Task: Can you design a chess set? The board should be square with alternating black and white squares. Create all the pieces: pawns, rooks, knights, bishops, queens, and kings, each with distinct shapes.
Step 705:
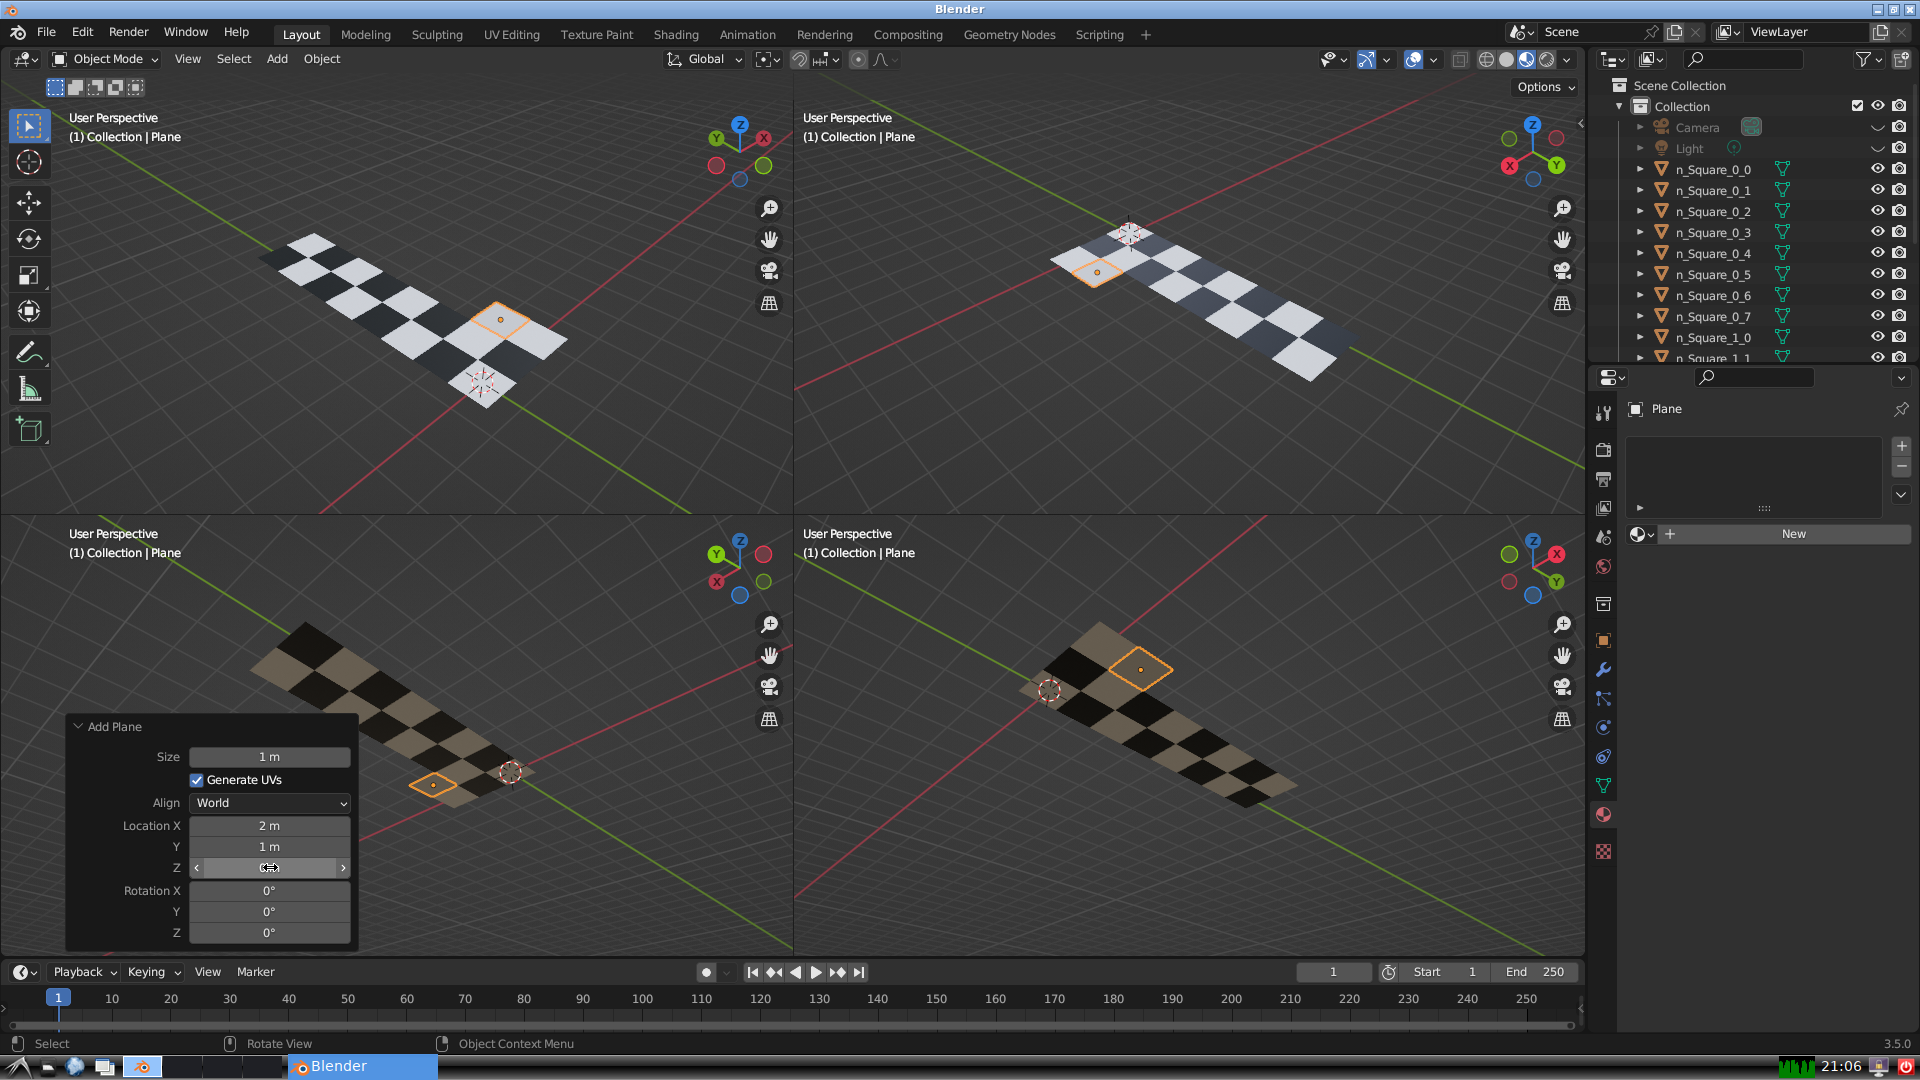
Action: {"mouse_move": [960, 540]}